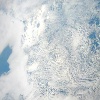
Label: cloud